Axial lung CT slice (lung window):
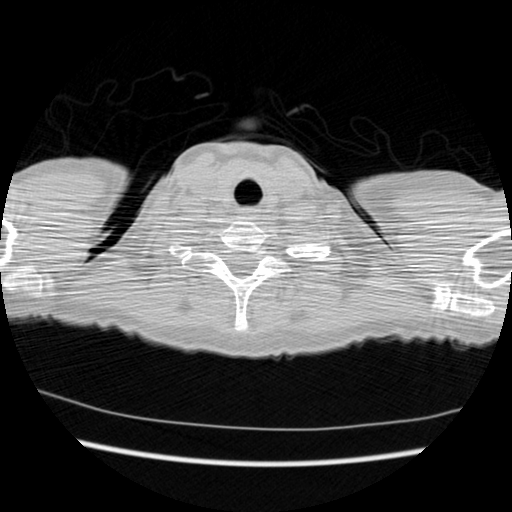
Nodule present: no